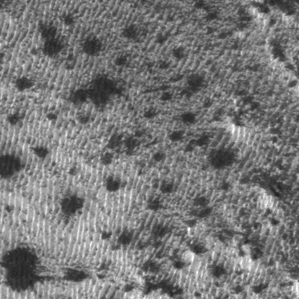
Label: frost